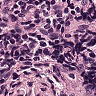
Metastatic tissue present: no